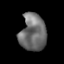
Tissue: lung
Cell type: T cells
Senescence score: 0.2121
Nuclear area (px): 942
Mean DAPI intensity: 110.483